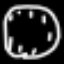
Label: clock